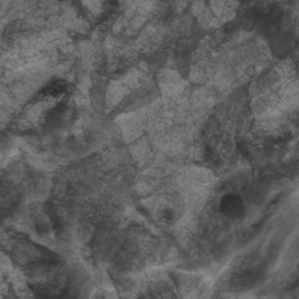
Label: non_frost